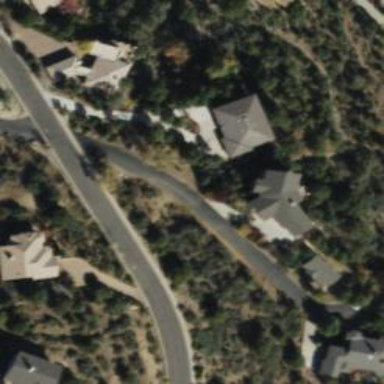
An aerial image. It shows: Driveway leading to service road.